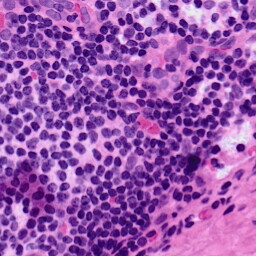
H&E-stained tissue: LymphNode